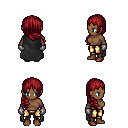
a pixel art fantasy rpg character, female body template, human, dark skin, black cape, gold greaves, brunette right-swept hairstyle, metal gloves, brown shoes, four views (front, back, left, right), 2x2 character sprite sheet, small pixel art, hard edges, no anti-aliasing